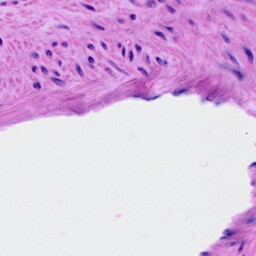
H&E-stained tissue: Ovarian